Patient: sex M, age 37
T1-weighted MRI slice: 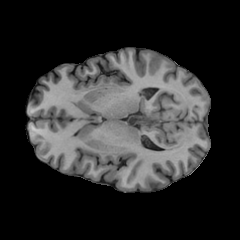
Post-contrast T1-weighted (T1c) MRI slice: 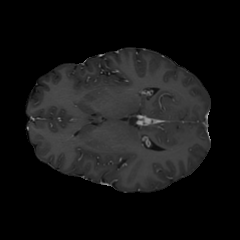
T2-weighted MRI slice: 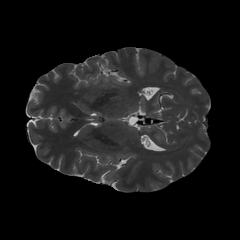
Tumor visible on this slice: no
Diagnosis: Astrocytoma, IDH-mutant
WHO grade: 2